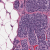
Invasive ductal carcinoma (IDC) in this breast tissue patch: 0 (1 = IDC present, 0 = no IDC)